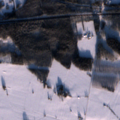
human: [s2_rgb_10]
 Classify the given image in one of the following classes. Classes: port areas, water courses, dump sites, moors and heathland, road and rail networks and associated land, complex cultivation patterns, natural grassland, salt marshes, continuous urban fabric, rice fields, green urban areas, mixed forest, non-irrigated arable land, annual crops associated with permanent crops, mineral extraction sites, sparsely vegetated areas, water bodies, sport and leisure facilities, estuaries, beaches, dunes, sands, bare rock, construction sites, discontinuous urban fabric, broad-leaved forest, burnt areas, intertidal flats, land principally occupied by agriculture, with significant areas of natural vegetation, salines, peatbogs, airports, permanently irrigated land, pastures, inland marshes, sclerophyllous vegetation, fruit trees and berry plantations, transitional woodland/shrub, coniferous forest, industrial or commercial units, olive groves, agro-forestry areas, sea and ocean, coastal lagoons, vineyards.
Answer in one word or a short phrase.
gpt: discontinuous urban fabric, non-irrigated arable land, land principally occupied by agriculture, with significant areas of natural vegetation, coniferous forest